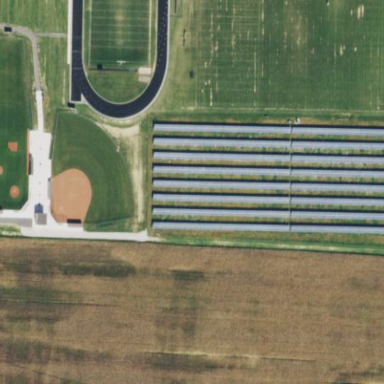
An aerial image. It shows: Solar power plant utilizing photovoltaic technology to generate electricity.